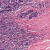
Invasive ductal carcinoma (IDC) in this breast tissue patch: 0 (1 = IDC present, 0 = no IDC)